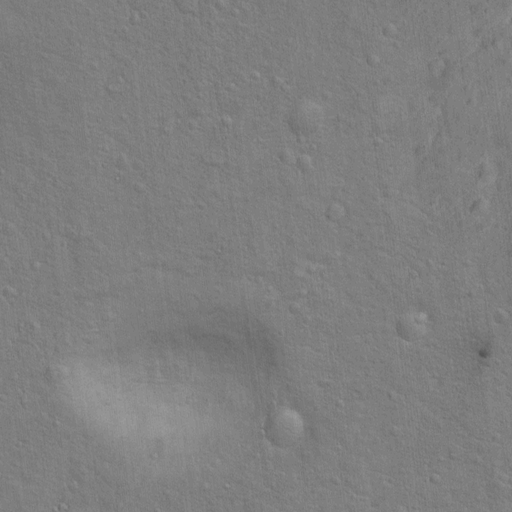
Classes present: Background, Cone